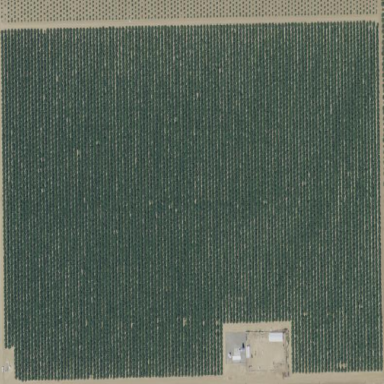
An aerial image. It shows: Orchard filled with almond trees.